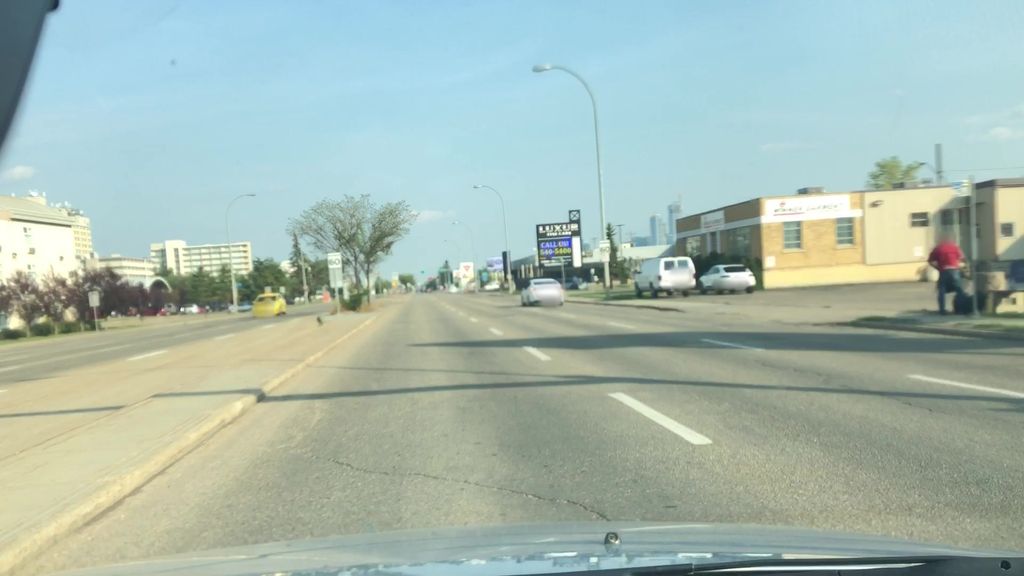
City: edmonton